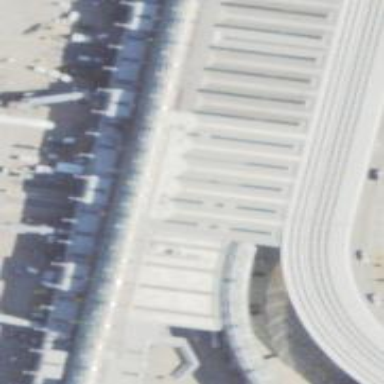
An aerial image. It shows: Information terminal.